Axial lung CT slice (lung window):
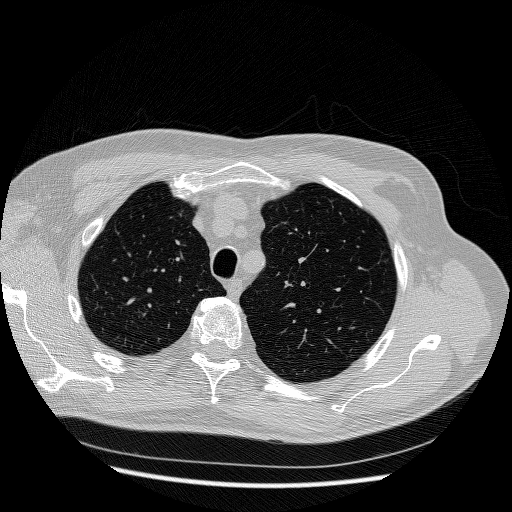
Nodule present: no